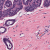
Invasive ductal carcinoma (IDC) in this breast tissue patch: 0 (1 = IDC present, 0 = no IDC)